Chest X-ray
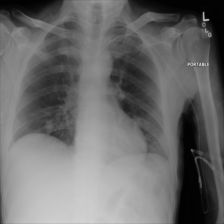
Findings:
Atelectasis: negative
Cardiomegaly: negative
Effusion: negative
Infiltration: negative
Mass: negative
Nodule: negative
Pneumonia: negative
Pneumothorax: negative
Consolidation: negative
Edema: negative
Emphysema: negative
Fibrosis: negative
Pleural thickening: negative
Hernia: negative